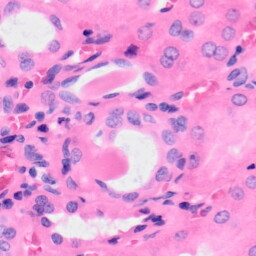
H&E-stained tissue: Kidney